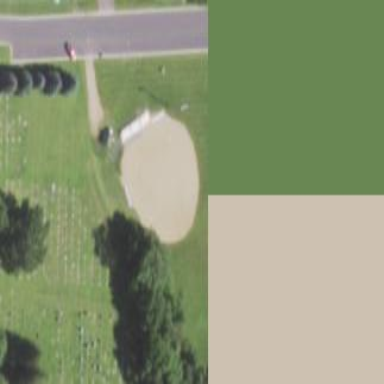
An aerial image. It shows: Cemetery.